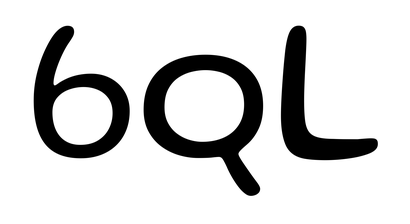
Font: Gluten_Light